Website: walmart
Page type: review-order
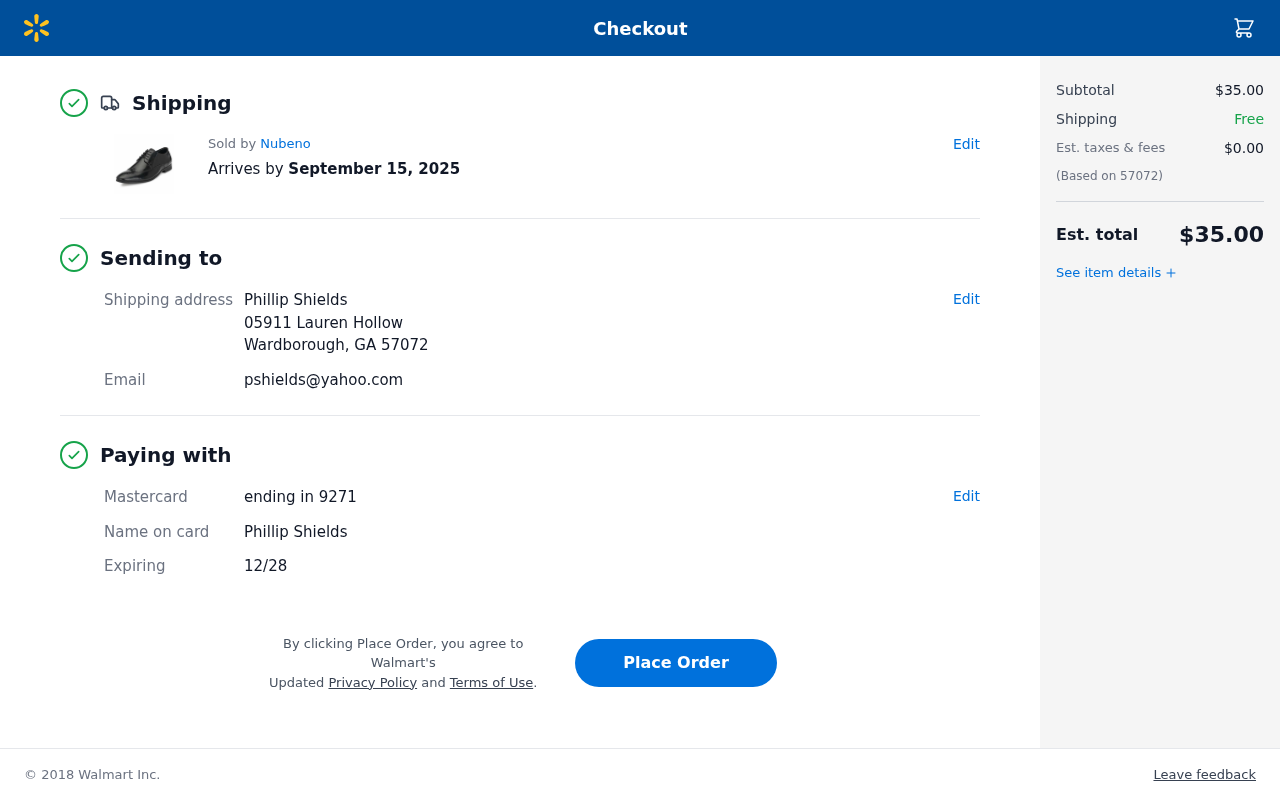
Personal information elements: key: PII_CARD_EXPIRY
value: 12/28
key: PII_CARD_LAST4
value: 9271
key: PII_CARD_TYPE
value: Mastercard
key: PII_CITY_STATE_ZIP
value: Wardborough, GA 57072
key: PII_EMAIL
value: pshields@yahoo.com
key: PII_FULLNAME
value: Phillip Shields
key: PII_FULLNAME2
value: Phillip Shields
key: PII_POSTCODE
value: (Based on 57072)
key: PII_STREET
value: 05911 Lauren Hollow
Product elements: key: PRODUCT1_BRAND
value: Nubeno
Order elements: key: ORDER_DELIVERY_DATE
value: September 15, 2025
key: ORDER_SUBTOTAL
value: $35.00
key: ORDER_TAX
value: $0.00
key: ORDER_TOTAL
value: $35.00